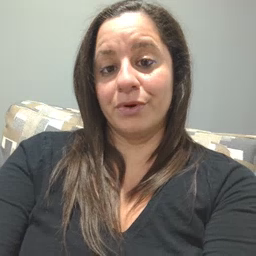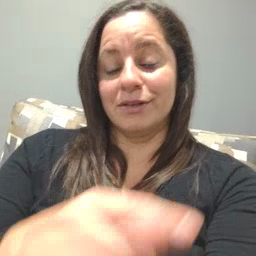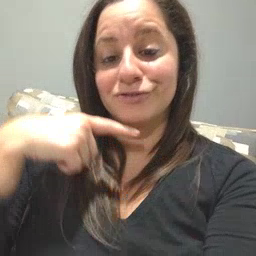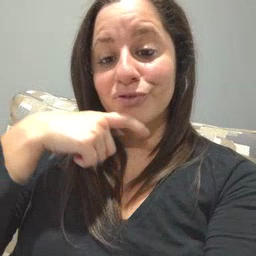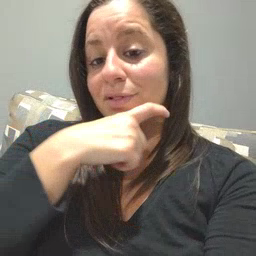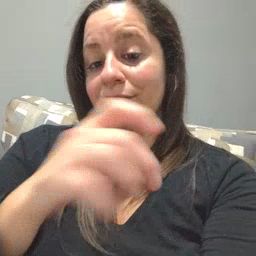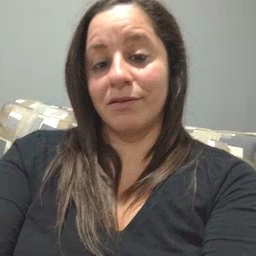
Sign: cereal